Chest X-ray:
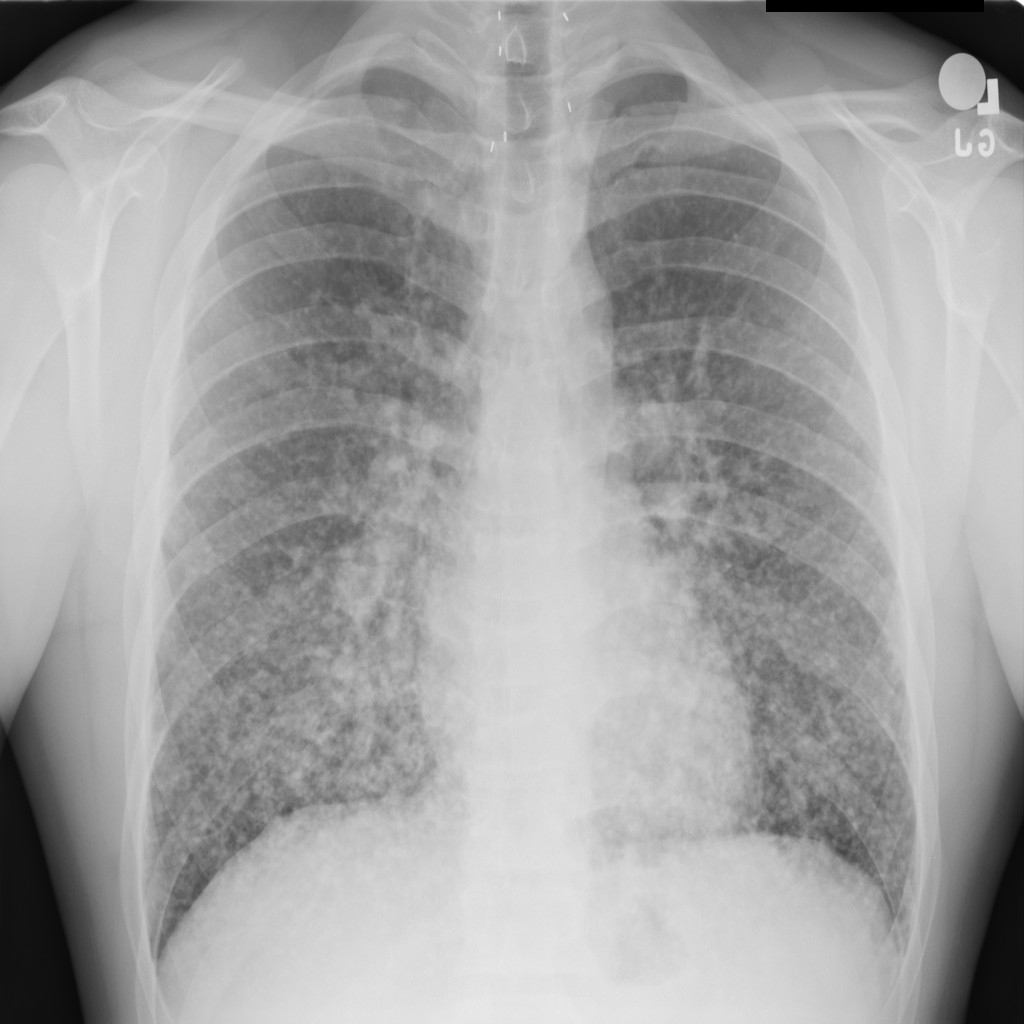
Findings: Diffuse Nodule
No abnormal finding: no